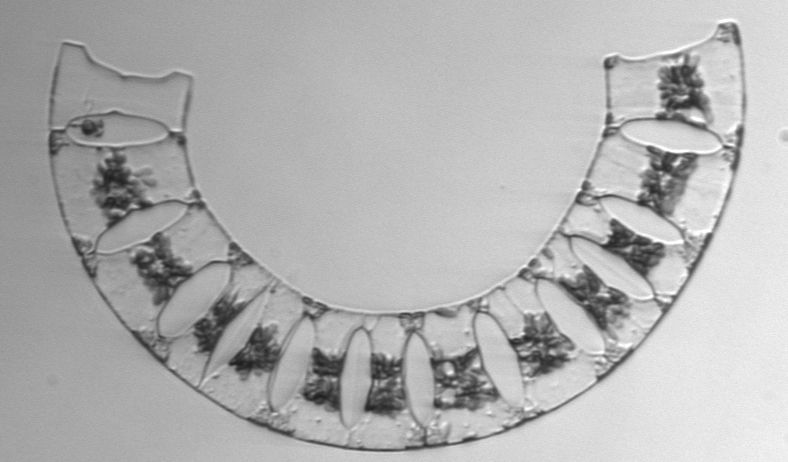
Label: Eucampia